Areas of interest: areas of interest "Thousand Flowers Workshop"
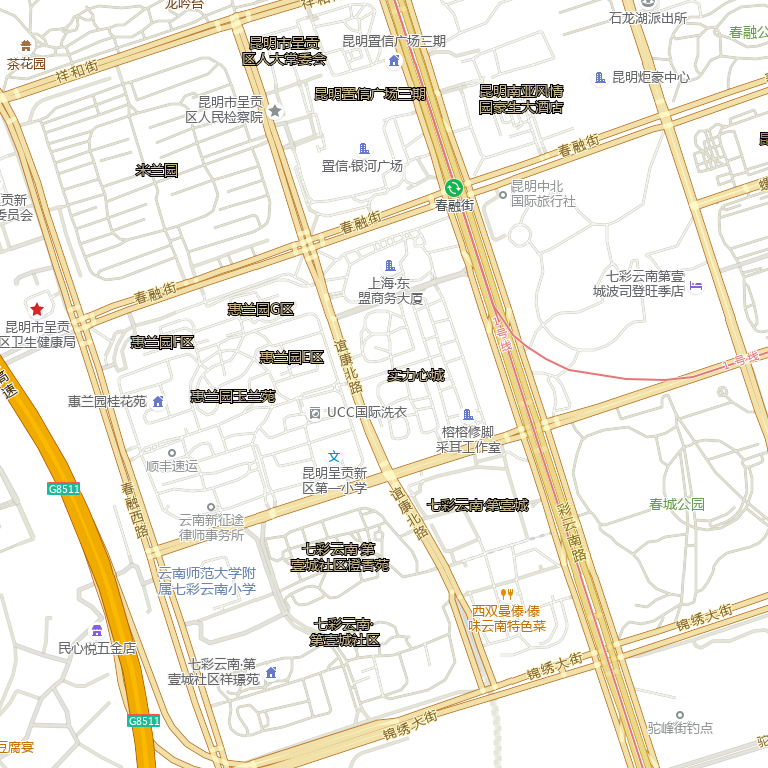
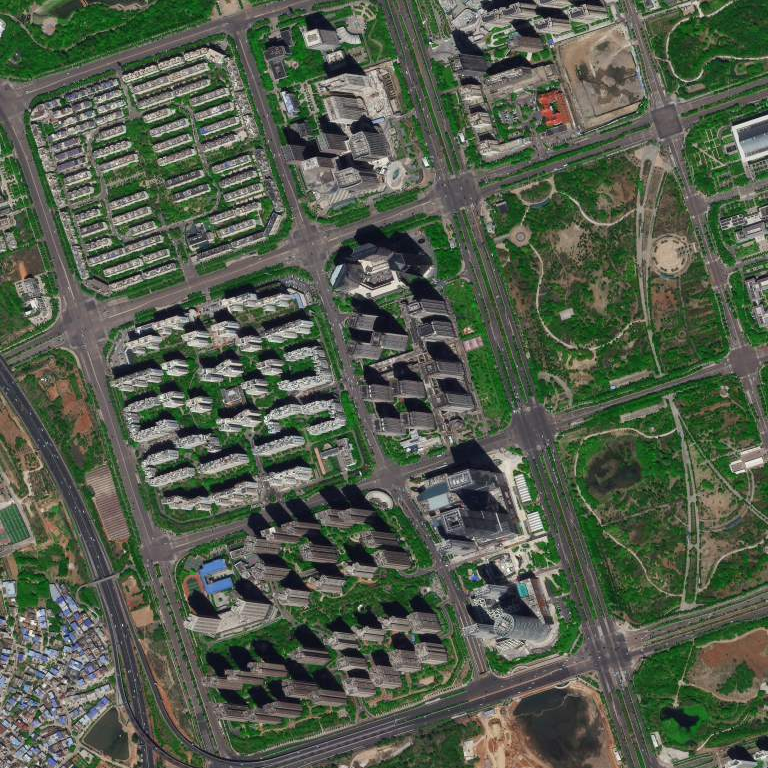